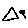
Label: triangle